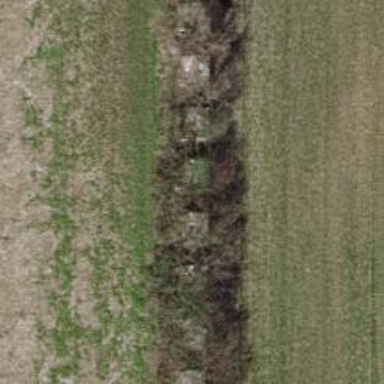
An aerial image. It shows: Block barrier.